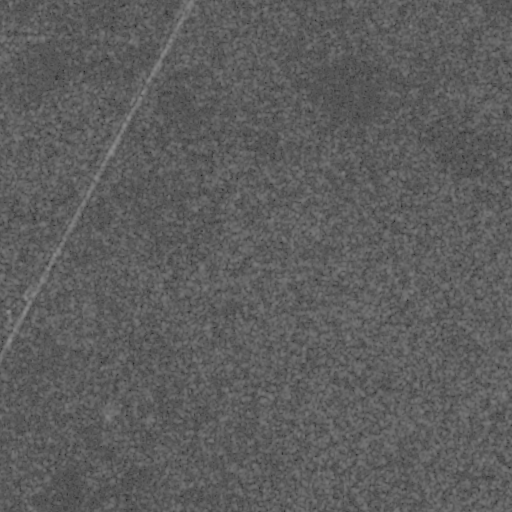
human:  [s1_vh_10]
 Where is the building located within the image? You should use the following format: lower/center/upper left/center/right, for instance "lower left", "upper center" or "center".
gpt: The building is located in the lower left of the image.
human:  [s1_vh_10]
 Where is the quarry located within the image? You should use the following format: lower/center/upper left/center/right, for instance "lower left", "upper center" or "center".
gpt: There is no quarry in the image.

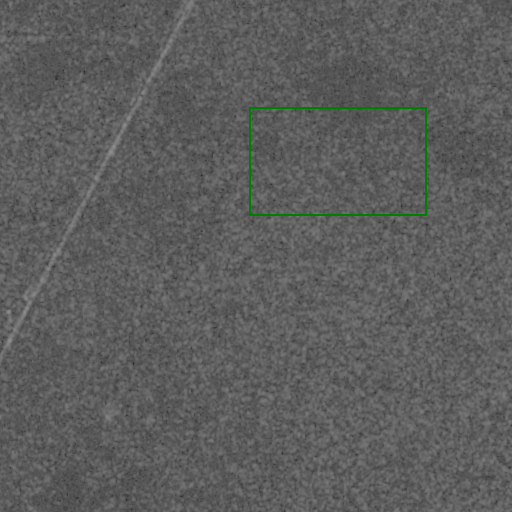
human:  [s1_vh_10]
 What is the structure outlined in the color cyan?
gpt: There is no cyan outline.
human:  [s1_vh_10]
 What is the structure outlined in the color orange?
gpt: There is no structure outlined in orange.